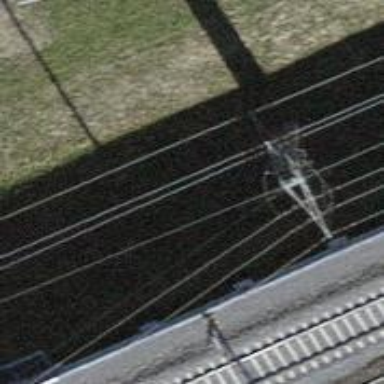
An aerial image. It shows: Power pole.